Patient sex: M
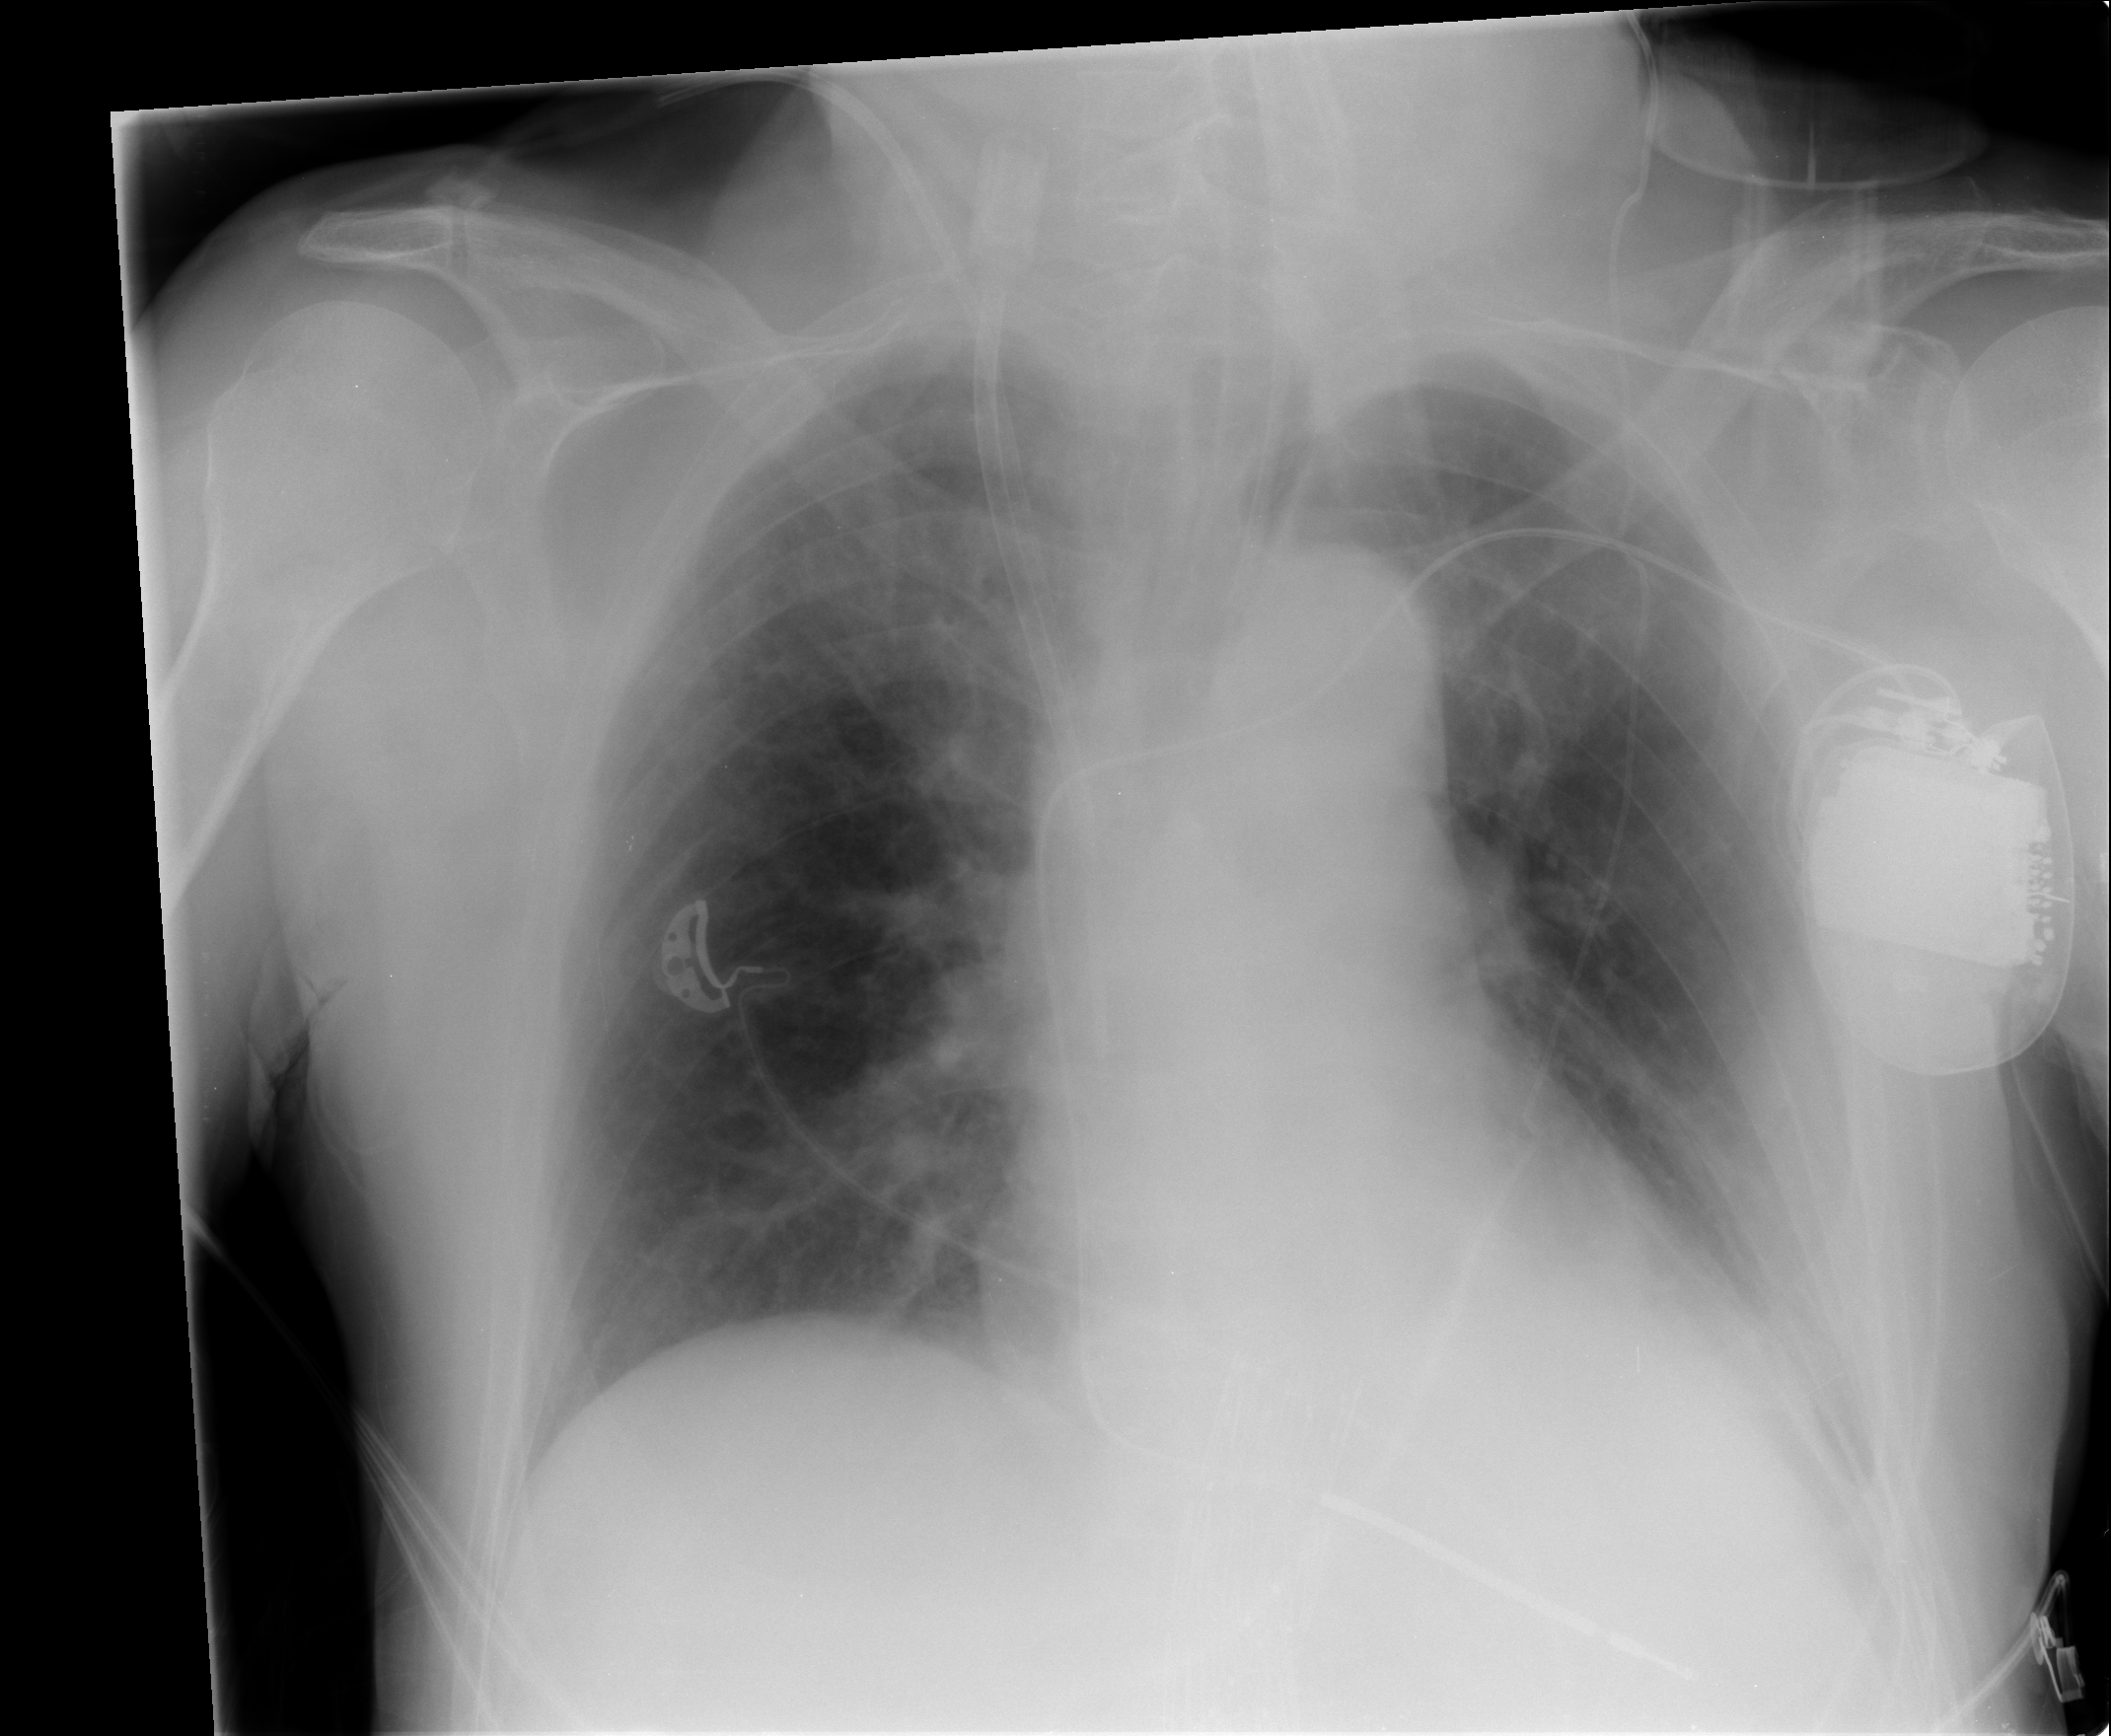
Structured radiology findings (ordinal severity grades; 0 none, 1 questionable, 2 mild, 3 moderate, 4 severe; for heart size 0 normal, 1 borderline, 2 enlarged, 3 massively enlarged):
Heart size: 0
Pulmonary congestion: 0
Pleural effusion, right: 0
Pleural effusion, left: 2
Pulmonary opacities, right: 0
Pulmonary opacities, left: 0
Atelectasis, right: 0
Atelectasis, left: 0